Question: I have one function in a very small Go application that does a query to a database, retrieves some data and inserts it in the template (main.html). the data is getting inserted into the template (see image), however the html is not being interpreted by the browser (Chrome and Firefox). My browsers are otherwise working fine. Is there something that I'm not doing correct with the template?
'''
func Root(w http.ResponseWriter, r *http.Request) {
t := template.Must(template.New("main").ParseFiles("main.html"))
rows, err := db.Query("SELECT title, author, description FROM books")
PanicIf(err)
defer rows.Close()
books := []Book{}
for rows.Next() {
b := Book{}
err := rows.Scan(&b.Title, &b.Author, &b.Description)
PanicIf(err)
books = append(books, b)
}
t.ExecuteTemplate(w, "main.html", books)
}
'''
main.html
'''
<html>
<head>
<link rel="stylesheet" href="//netdna.bootstrapcdn.com/bootstrap/3.1.0/css/bootstrap.min.css">
</head>
<body>
<div class="container">
<table class="table">
<tr>
<th>Title</th>
<th>Author</th>
<th>Description</th>
</tr>
{{ range . }}
<tr>
<td>{{.Title}}</td>
<td>{{.Author}}</td>
<td>{{.Description}}</td>
</tr>
{{ end }}
</table>
</div>
</body>
</html>
'''
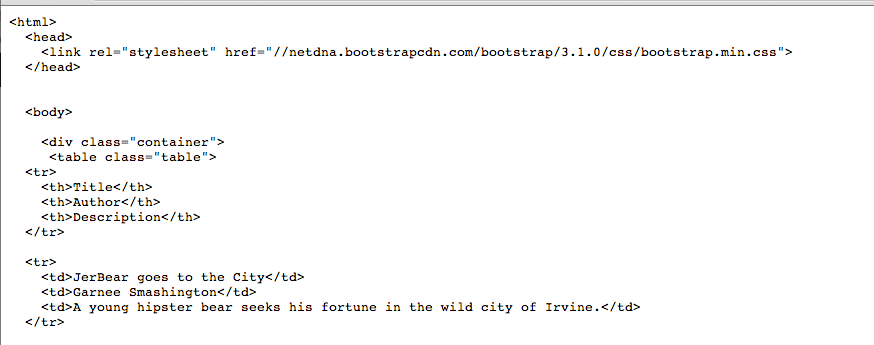
Answer: You need to set the content type, although it's rather weird it didn't automatically set it for you.
'''
w.Header().Set("Content-Type", "text/html; charset=utf-8")
t.ExecuteTemplate(w, "main.html", books)
'''
//edit
Also for correctness sake, you should add '<!DOCTYPE html>' to the top of your template, not related to the problem though.